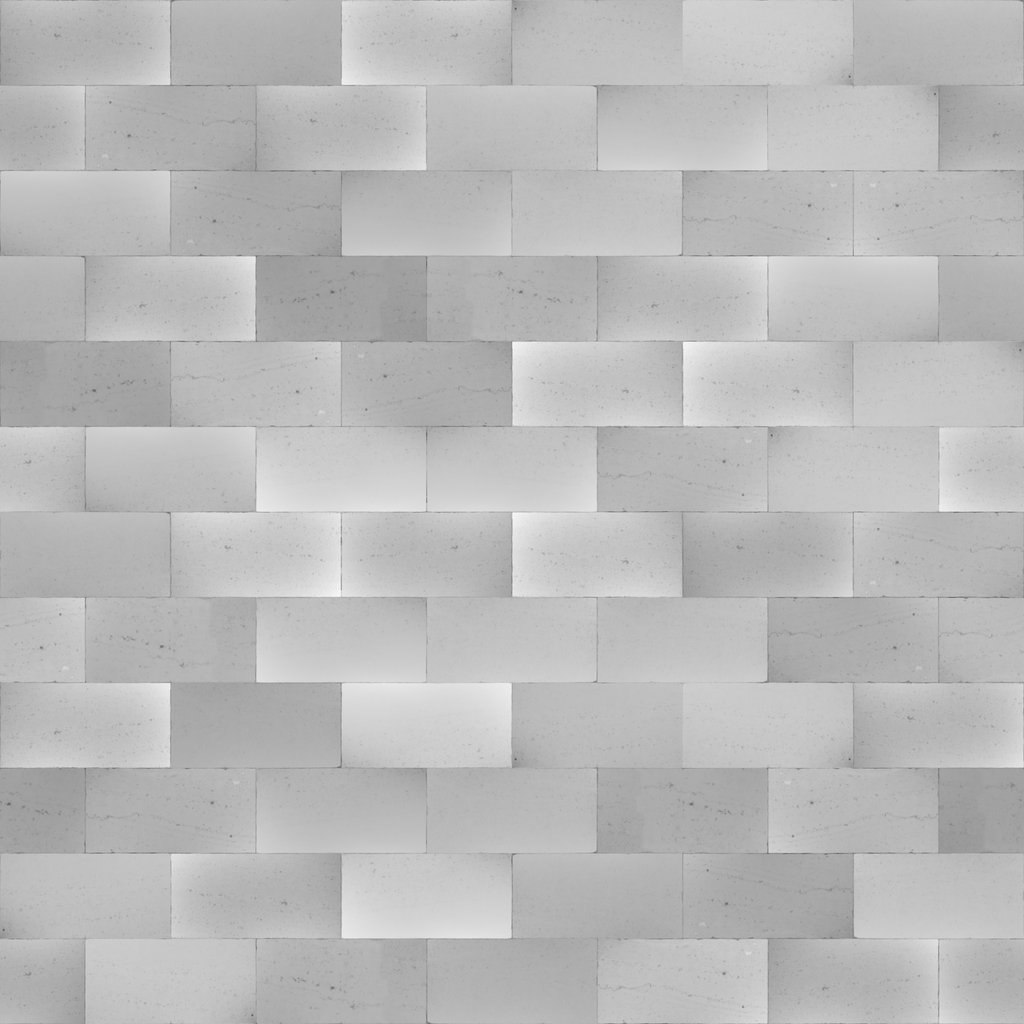
Texture map type: Displacement